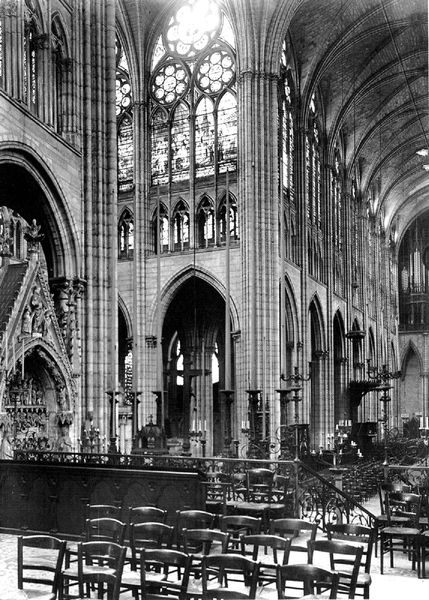
Titel: Abteikirche in St. Denis
Standort: St. Denis, Abteikirche (EU - F)
Schlagwörter: weiß, fenster, frankreich, glas, licht, raum, schwarz, stuhl, stühle, säulen, blüten, gebäude, rose, architektur, innenraum, kirche, sonne, decke, innen, england, gotik, rundbogen, gestühl, kerzen, geländer, lichteinfall, hoch, foto, fotografie, gewölbe, kreuz, dom, schwarz weiß, altar, kathedrale, gemäuer, kerzenständer, kirchenschiff, mittelschiff, fensterglas, amiens, glasfenster, gotisch, kanzel, reims, rippengewölbe, rosette, seitenschiff, spitzbogen, mittelalter, heilige, gothik, schrein, rosetten, armleuchter, notre dame, gothic, foto#, buntgals